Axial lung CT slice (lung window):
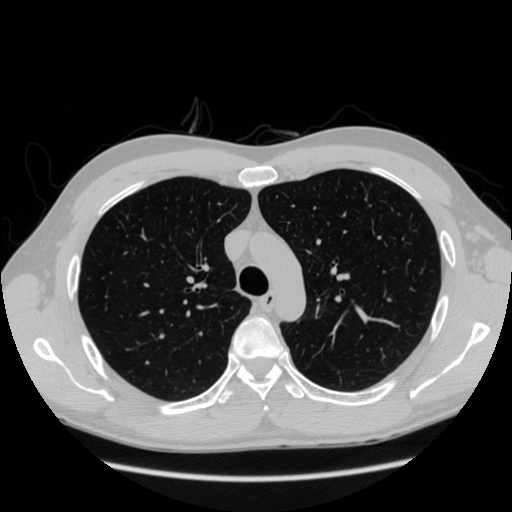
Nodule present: no